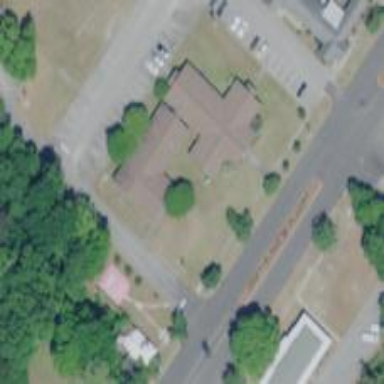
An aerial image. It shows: Public building.